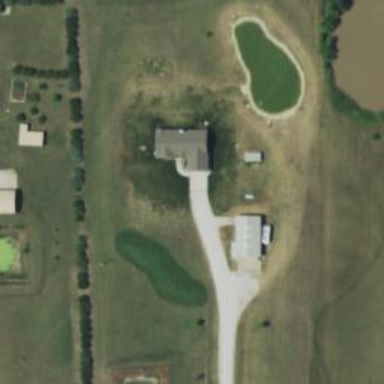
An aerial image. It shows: Driveway.